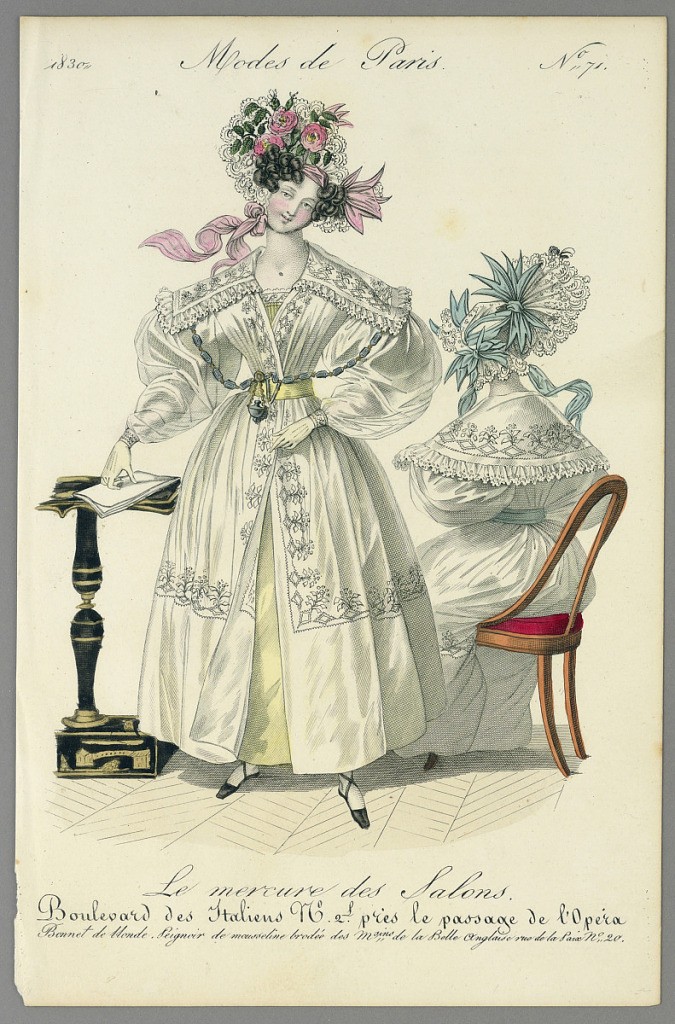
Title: Fashion Plate from Le Mercure des Salons, Modes de Paris
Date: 1830
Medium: Wood engraving, brush and watercolor on paper
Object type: Print
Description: Two women in white dresses and bonnets. One stands left, with pink and yellow trim; the other sits right, with blue ribbons on the dress. Title above and below.